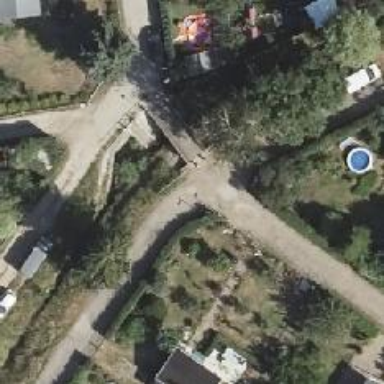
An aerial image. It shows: Footway bridge.